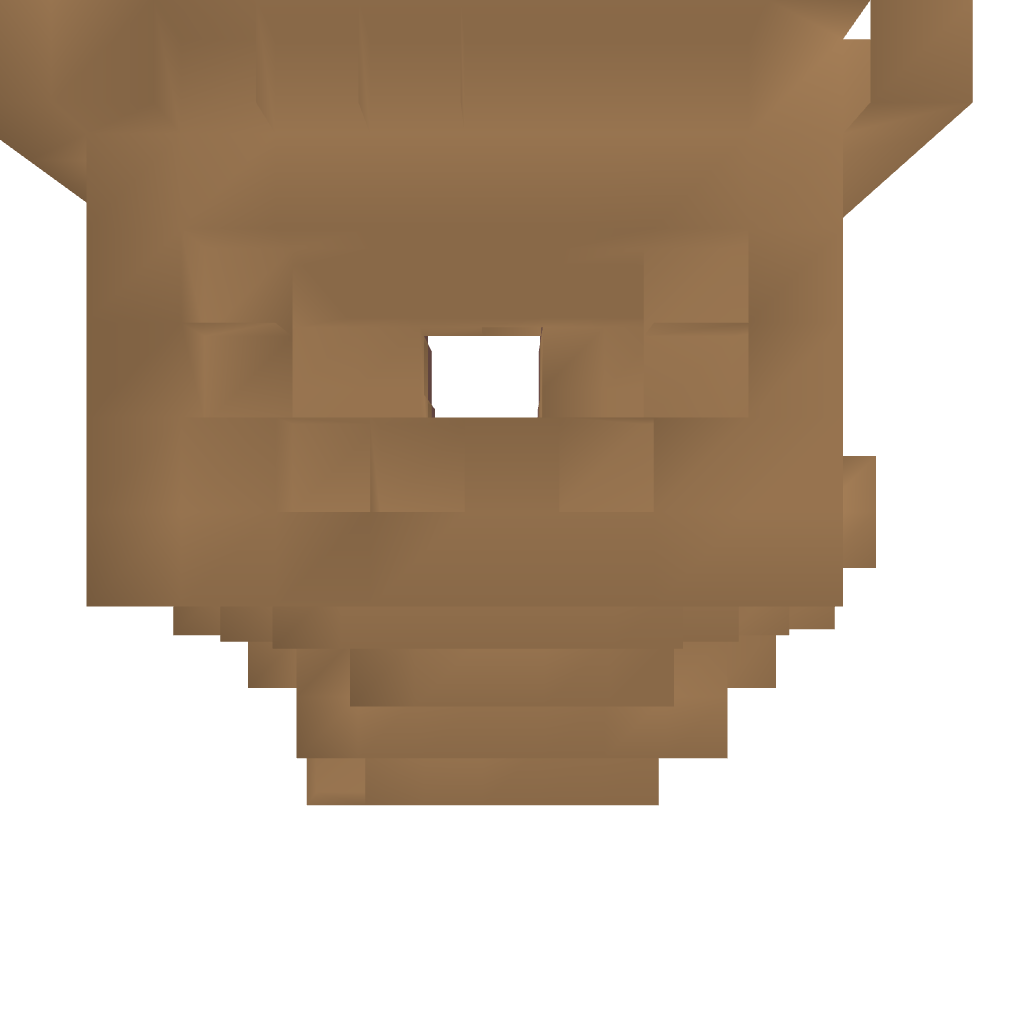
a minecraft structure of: Pirate Boat wooden 10 blocks high